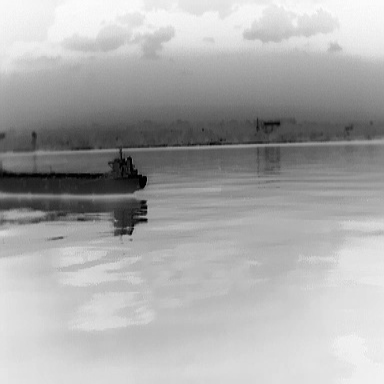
There is a liner in the infrared image.